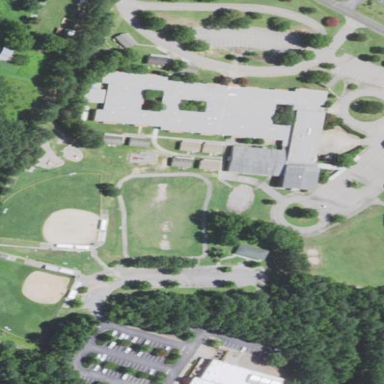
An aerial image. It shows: School.